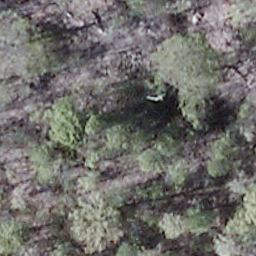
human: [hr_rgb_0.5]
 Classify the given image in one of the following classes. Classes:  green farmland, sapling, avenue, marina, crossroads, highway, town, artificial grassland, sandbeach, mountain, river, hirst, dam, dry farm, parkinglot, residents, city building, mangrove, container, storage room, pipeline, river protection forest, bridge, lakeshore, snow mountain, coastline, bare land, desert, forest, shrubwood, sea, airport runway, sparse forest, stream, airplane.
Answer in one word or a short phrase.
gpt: shrubwood